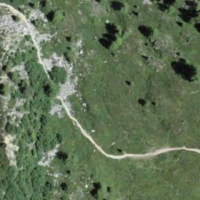
EUNIS habitat code: 26
Species observed at this site:
Lonicera caerulea